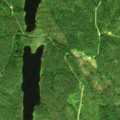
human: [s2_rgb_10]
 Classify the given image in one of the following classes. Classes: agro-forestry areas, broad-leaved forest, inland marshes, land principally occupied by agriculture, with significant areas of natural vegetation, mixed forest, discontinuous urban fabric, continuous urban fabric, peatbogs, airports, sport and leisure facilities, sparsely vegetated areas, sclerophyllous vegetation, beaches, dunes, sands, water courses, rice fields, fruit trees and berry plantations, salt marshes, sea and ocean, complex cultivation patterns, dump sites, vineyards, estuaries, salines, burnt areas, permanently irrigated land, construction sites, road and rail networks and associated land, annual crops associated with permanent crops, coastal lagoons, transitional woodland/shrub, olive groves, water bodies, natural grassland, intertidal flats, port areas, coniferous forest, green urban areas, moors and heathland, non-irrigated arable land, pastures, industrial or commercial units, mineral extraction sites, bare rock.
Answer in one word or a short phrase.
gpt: coniferous forest